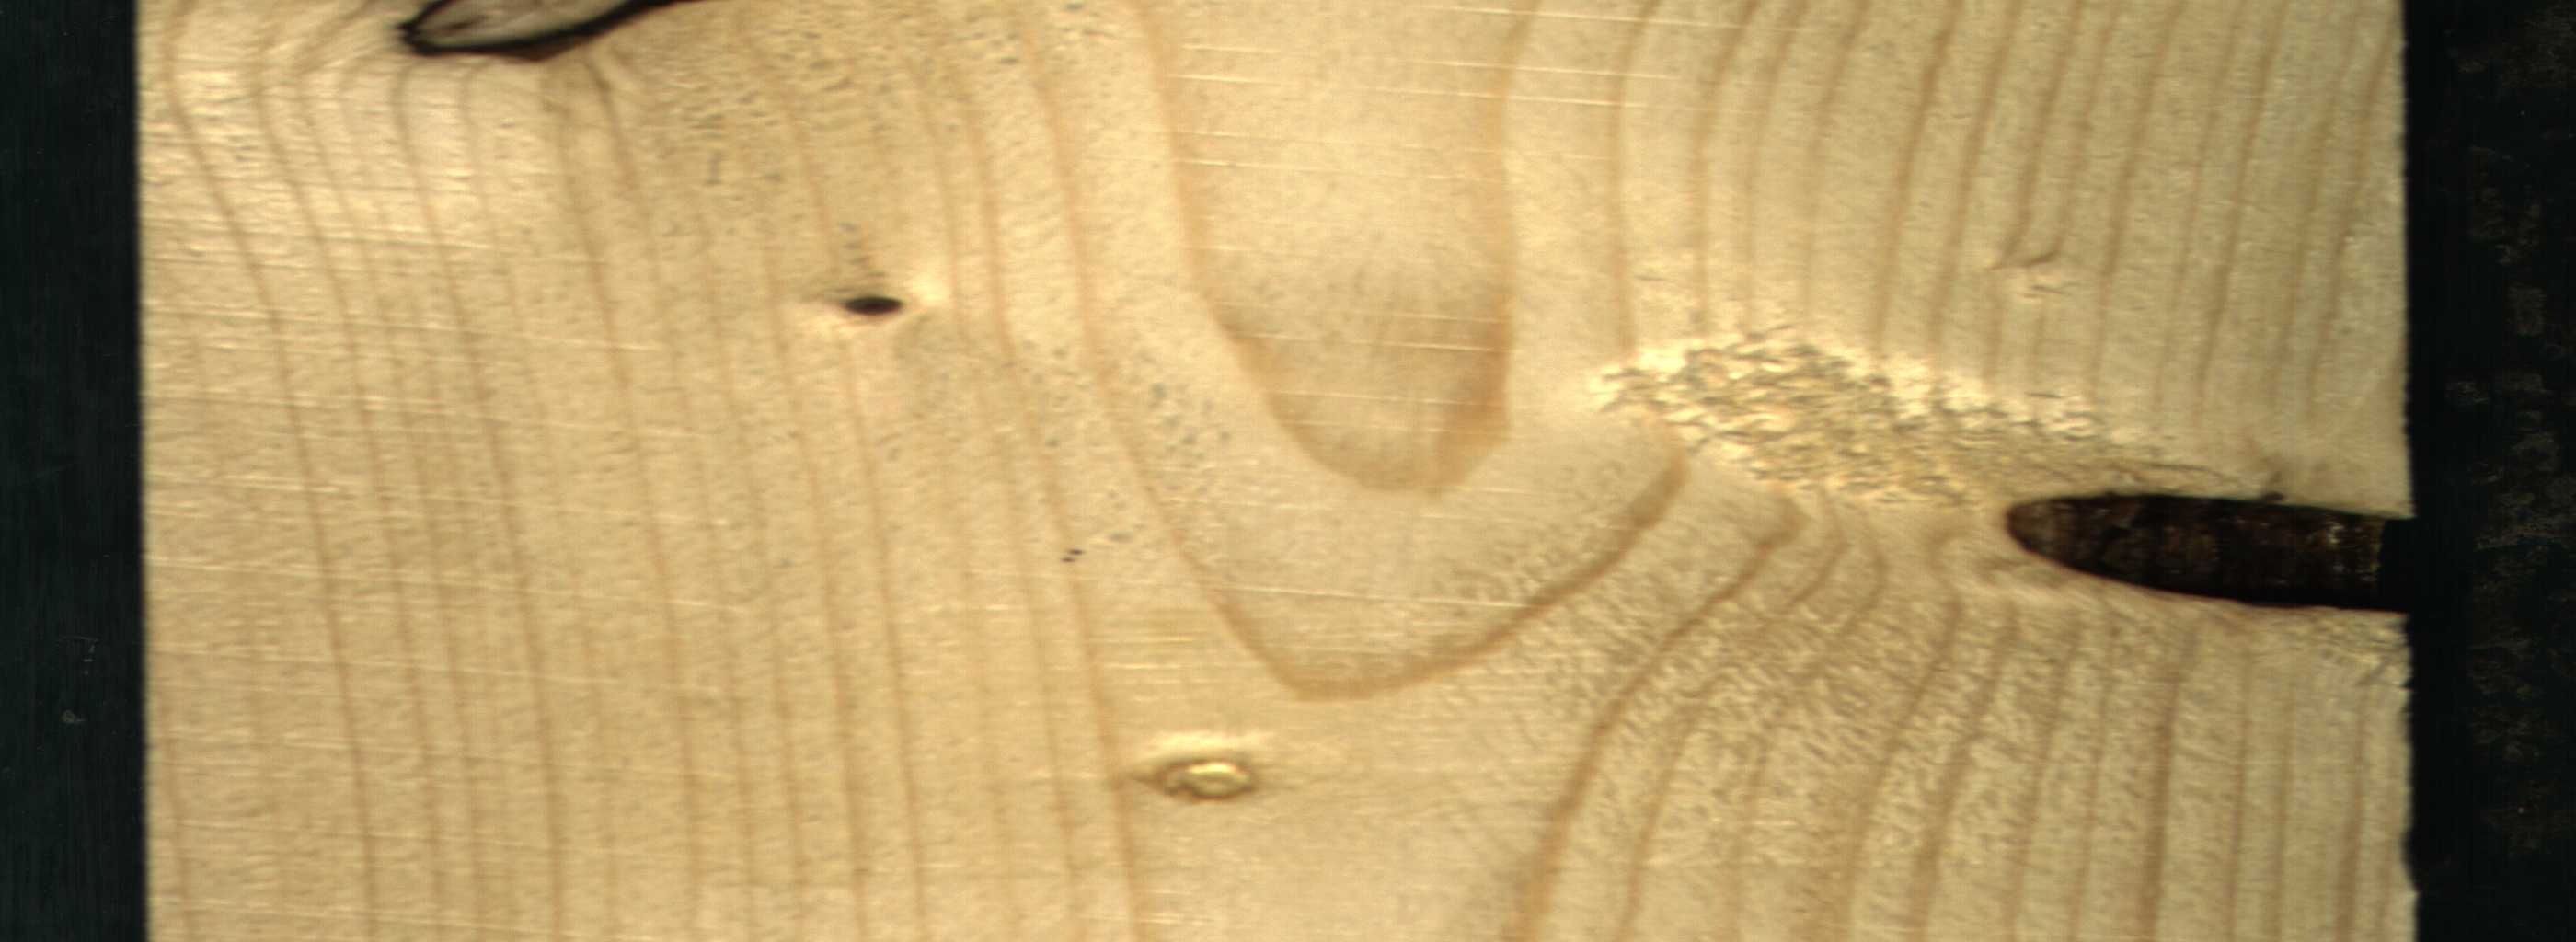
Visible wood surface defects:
Knot_missing
Dead_Knot
Dead_Knot